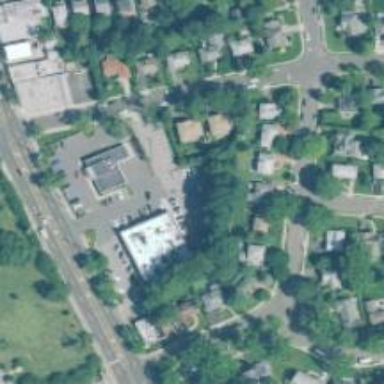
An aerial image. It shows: Retail area.